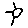
Label: sun